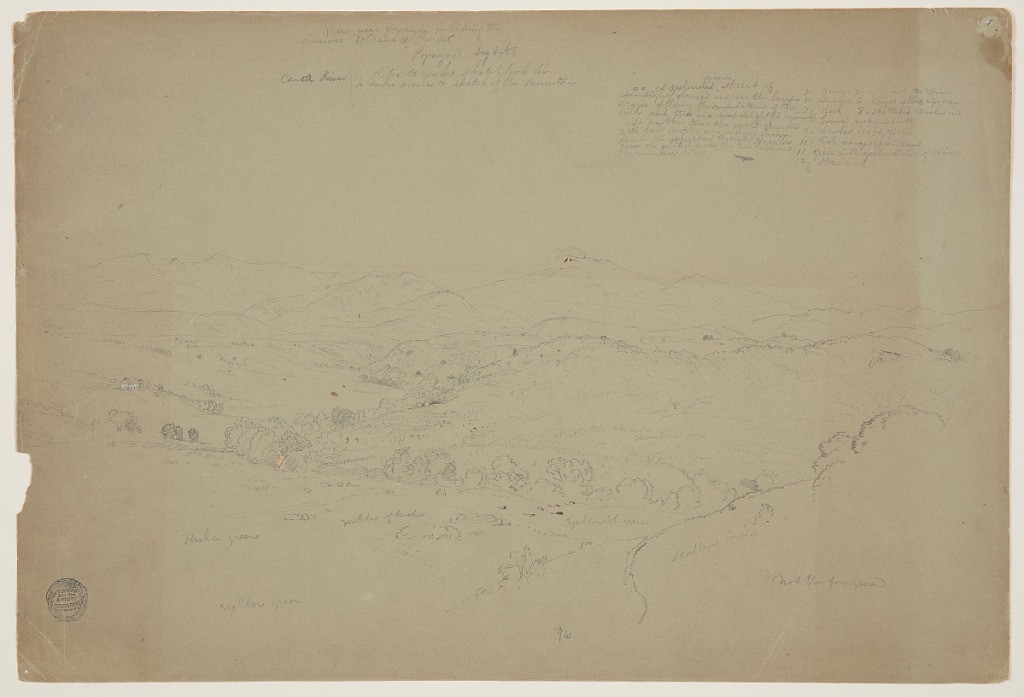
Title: View near Popayan with the Volcano Purese, Cauca River, Colombia
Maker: Frederic Edwin Church, American, 1826–1900
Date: August 8, 1853
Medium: Graphite, brush and oxidized white gouache on gray-green wove paper; verso: graphite, brush and oxidized white gouache
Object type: Drawing
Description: Landscape sketch showing a view of terrain near Popoyan, Colombia, including the volcano Purese. A gently sloping hillside is visible in the foreground with grass and bushes. In middle distance, a river or stream concealed by foliage winds its way through a shallow, wooded valley. Cattle and a fence visible between foreground and middle distance at center. Domestic structures included atop hill at left and nestled on a hillside at center. Beyond, a rugged landscape leads to Purese at center right, whose snow-capped peak spews steam into the sky.

Verso: Partial landscape sketch at center left showing a view of a domestic structure in the foreground, a plain the middle distance, and mountains in the background.